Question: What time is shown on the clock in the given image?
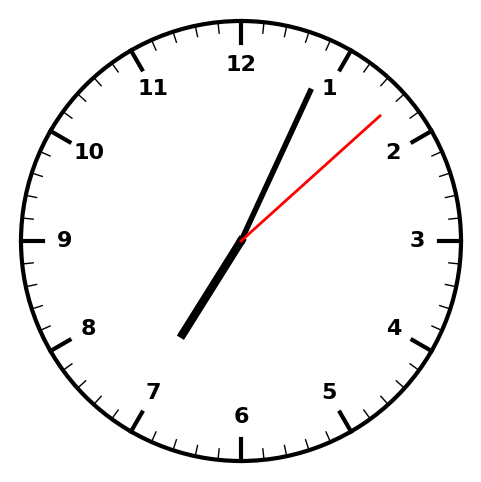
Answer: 07:04:08